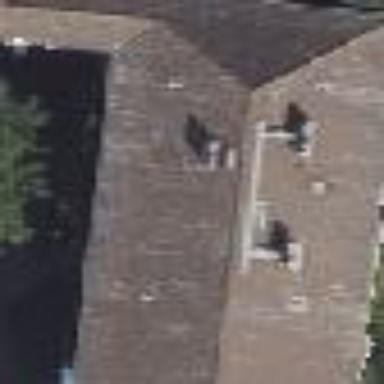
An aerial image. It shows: Apartment building with hipped roof.